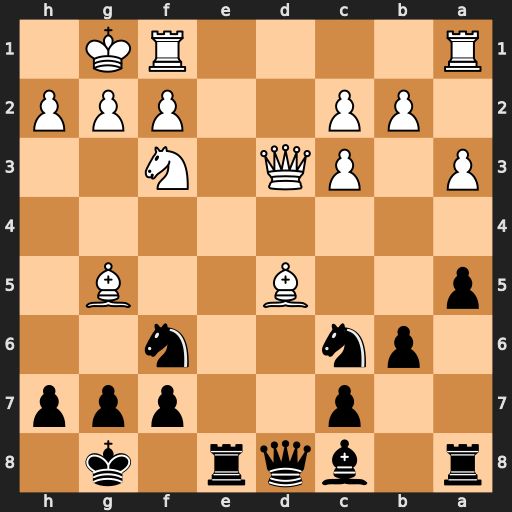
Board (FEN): r1bqr1k1/2p2ppp/1pn2n2/p2B2B1/8/P1PQ1N2/1PP2PPP/R4RK1
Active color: b
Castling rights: -
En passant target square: -
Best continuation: Qxd5 Bxf6 Qxd3 cxd3 gxf6